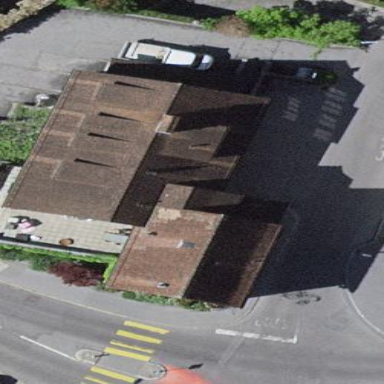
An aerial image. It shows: Historic building.